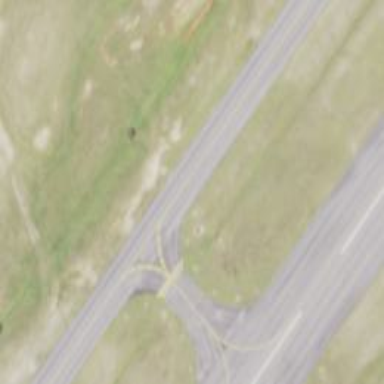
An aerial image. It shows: Image of taxiway at airport.